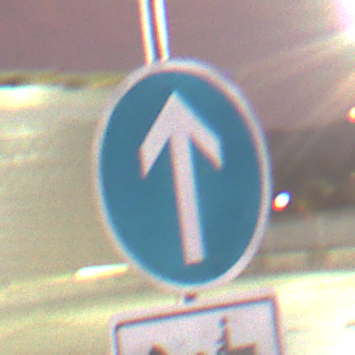
Verkehrszeichen: VorgeschriebeneFahrtrichtungGeradeaus
Zusatzzeichen unten: MehrspurigeFahrzeugeFrei9
Umgebung: Outdoor, Urban
Tageszeit: SunriseSunset
Wetter: PartlyCloudy
Licht: Artificial
Jahreszeit: NotSpecified
Kontrast: HighContrast